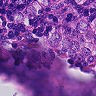
Metastatic tissue present: yes